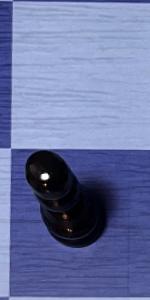
Label: Pawn_Black